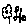
Label: flower